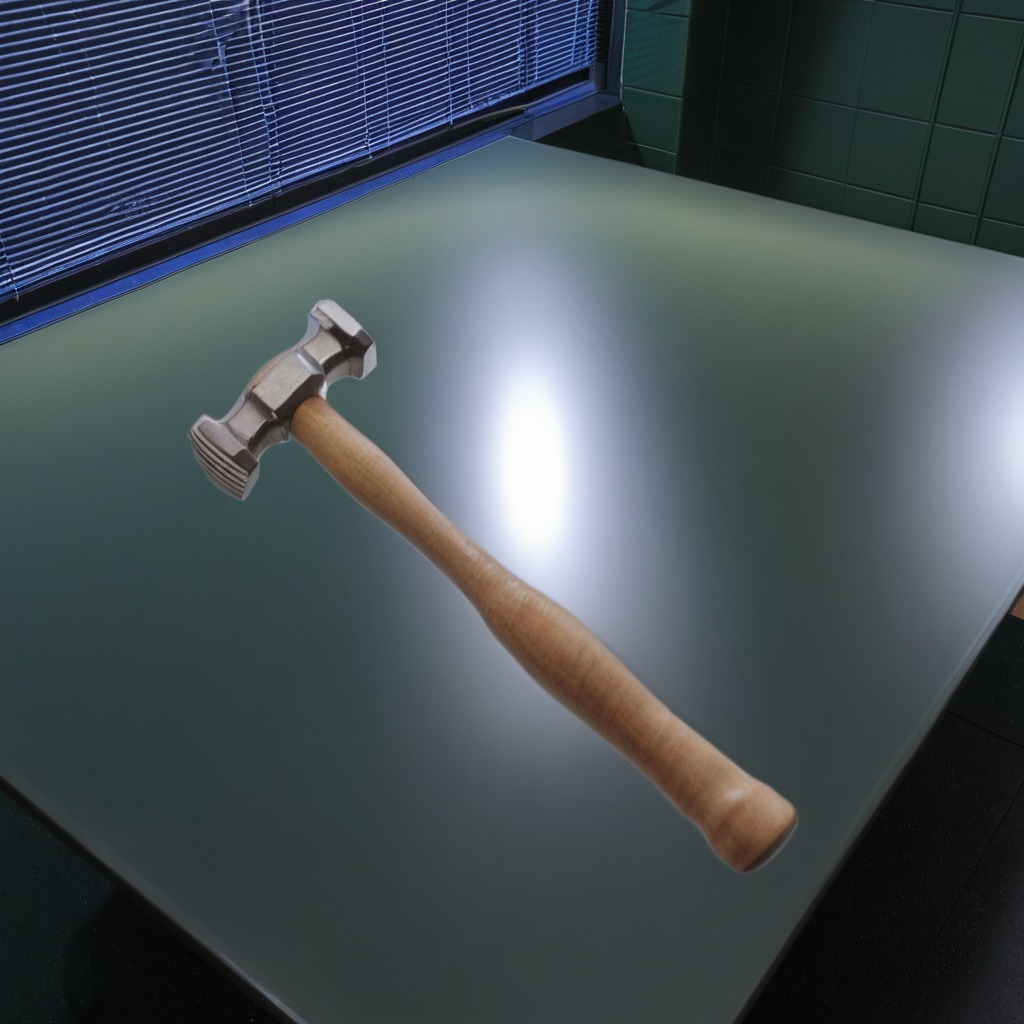
A hammer is lying on a clean empty table in a railway signal maintenance room lit by harsh overhead fluorescents photorealistic surface textures crisp shadows high dynamic range.